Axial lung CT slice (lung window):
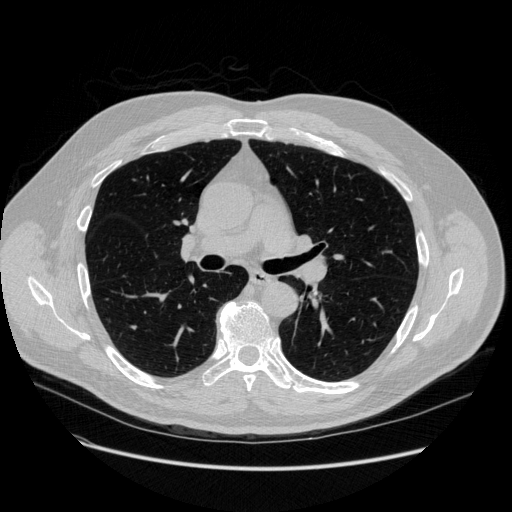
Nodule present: no